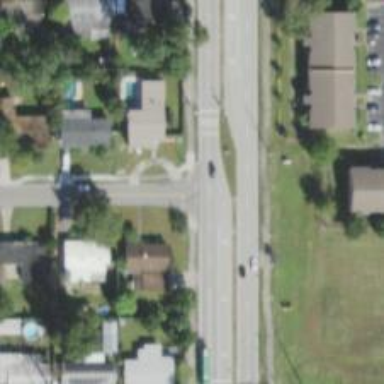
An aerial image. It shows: Unmarked road crossing.